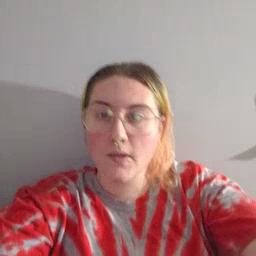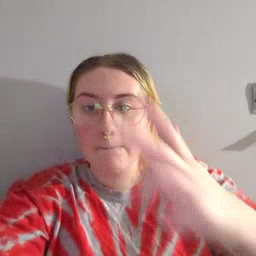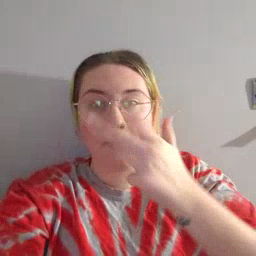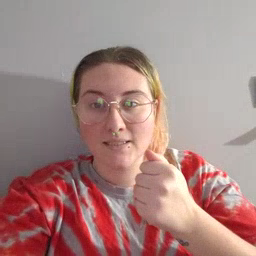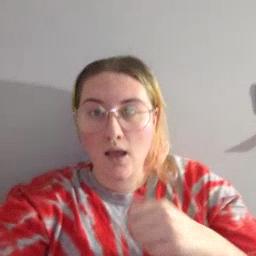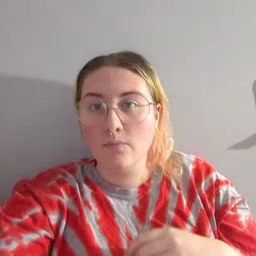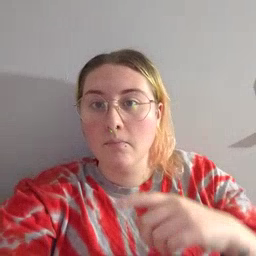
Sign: pizza